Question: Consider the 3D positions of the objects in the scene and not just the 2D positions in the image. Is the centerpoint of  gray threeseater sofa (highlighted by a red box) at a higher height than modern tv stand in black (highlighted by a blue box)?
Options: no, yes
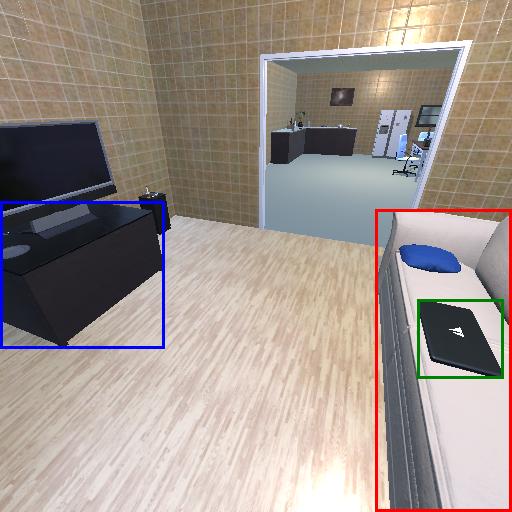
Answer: no